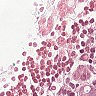
Metastatic tissue present: yes